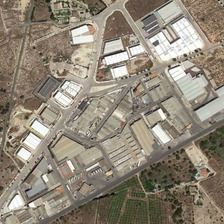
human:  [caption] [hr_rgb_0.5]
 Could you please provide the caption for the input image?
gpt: many buildings are surrounded by bareland with sparse trees in an industrial area .

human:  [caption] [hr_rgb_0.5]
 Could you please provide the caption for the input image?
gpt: many buildings are surrounded by bareland with sparse trees in an industrial area .

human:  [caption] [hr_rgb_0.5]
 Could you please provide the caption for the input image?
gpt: many buildings are surrounded by bareland with sparse trees in an industrial area .

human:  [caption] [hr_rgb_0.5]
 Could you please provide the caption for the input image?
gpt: many buildings are surrounded by bareland with sparse trees in an industrial area .

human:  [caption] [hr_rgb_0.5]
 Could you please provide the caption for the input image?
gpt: many buildings are surrounded by bareland with sparse trees in an industrial area .